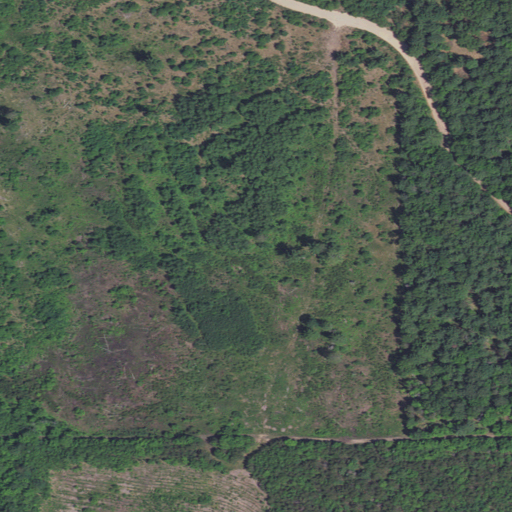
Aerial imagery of plain(s) in Michigan named Omer Plains containing deciduous forest, evergreen forest, shrub, mixed forest, open development, woody wetlands, herbaceous wetlands, pasture, and low intensity development